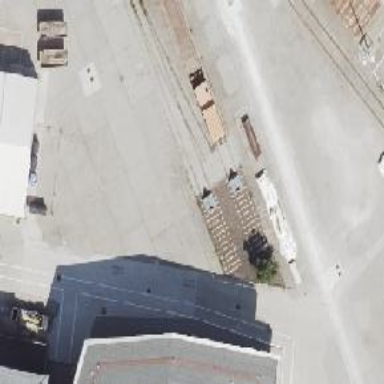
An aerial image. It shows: Yard area with electrified bottom rail.